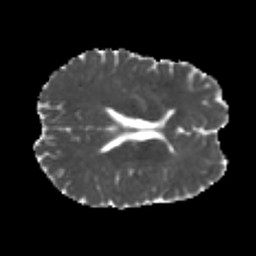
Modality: MD
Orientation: axial
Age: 21
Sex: male
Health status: healthy
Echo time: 0.074 s